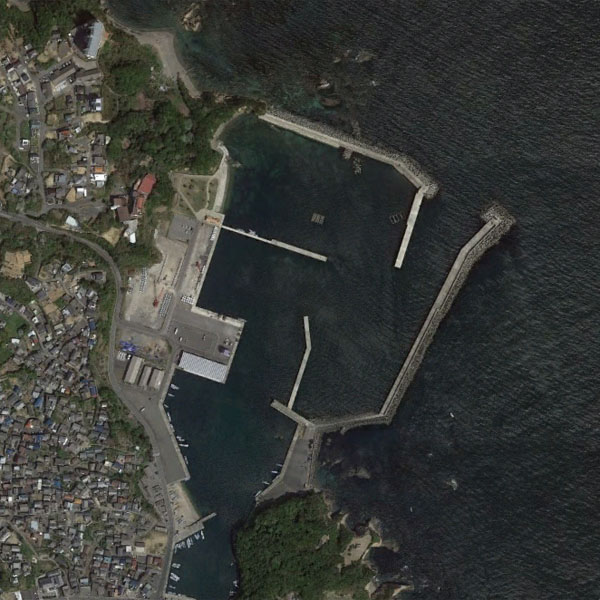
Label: Port